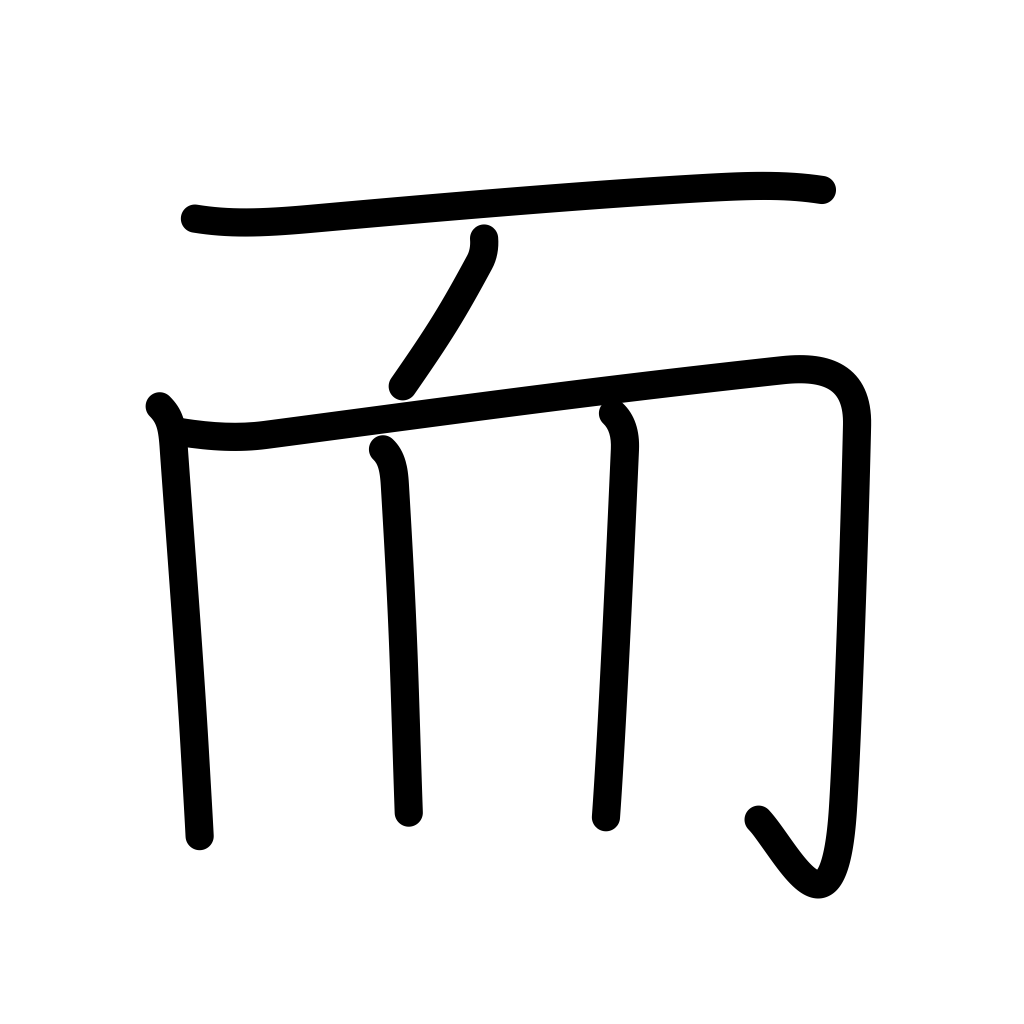
Meaning: and yet, and then, but, however, nevertheless